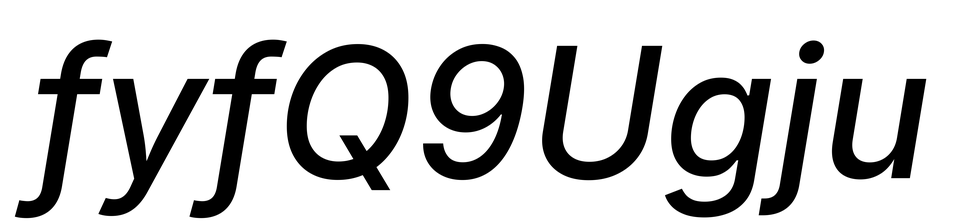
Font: Inter-Italic_Medium_Italic